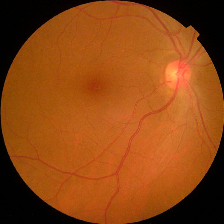
Diabetic retinopathy grade: No DR